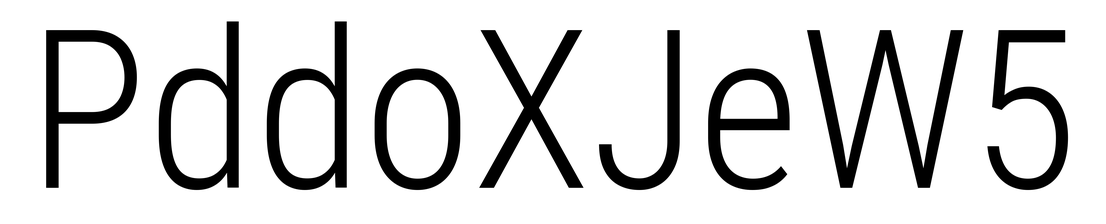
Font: Roboto_Condensed_Light